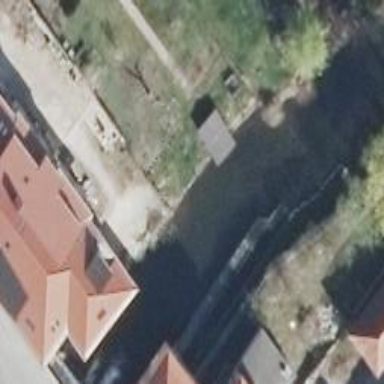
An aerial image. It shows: Slipway on the banks of canal.